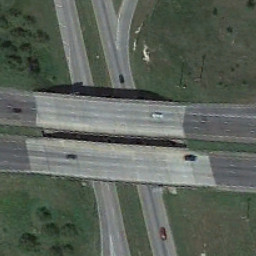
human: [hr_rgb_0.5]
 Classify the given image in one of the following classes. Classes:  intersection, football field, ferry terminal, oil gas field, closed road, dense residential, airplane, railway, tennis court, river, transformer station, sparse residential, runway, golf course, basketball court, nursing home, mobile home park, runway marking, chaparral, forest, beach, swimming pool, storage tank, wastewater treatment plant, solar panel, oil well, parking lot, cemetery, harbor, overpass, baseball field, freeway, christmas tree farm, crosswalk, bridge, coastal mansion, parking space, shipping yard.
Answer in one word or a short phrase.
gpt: overpass